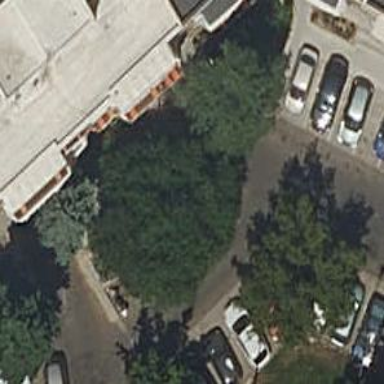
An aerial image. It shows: Motorcycle parking area.